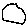
Label: moon